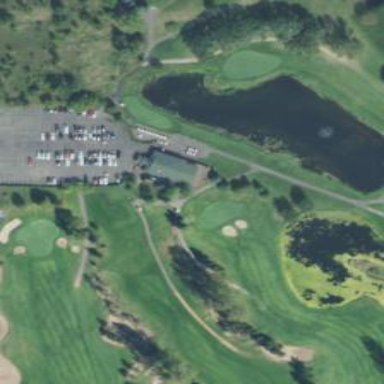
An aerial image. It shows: Water hazard in golf course. The hazard is natural water feature.